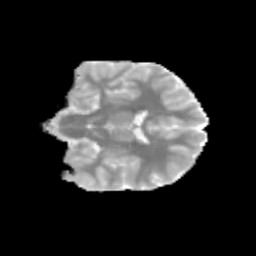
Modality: MD
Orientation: coronal
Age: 11
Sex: male
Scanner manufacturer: siemens
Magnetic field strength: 3 T
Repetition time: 3.8 s
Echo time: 0.07 s